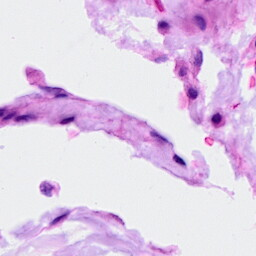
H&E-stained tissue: Ovarian